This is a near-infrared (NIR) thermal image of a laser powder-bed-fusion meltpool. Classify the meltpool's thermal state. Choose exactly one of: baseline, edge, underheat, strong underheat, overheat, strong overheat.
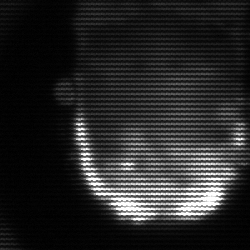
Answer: baseline